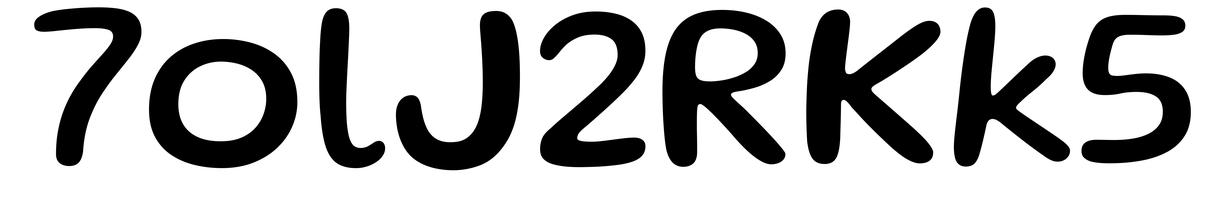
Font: Gluten_Regular